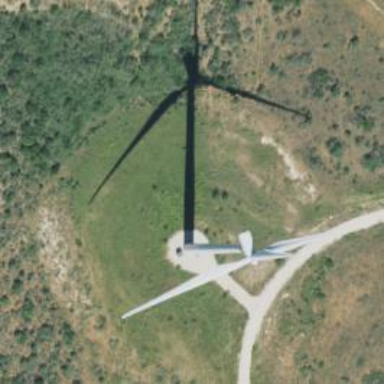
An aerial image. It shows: Wind power generator employing wind turbines.